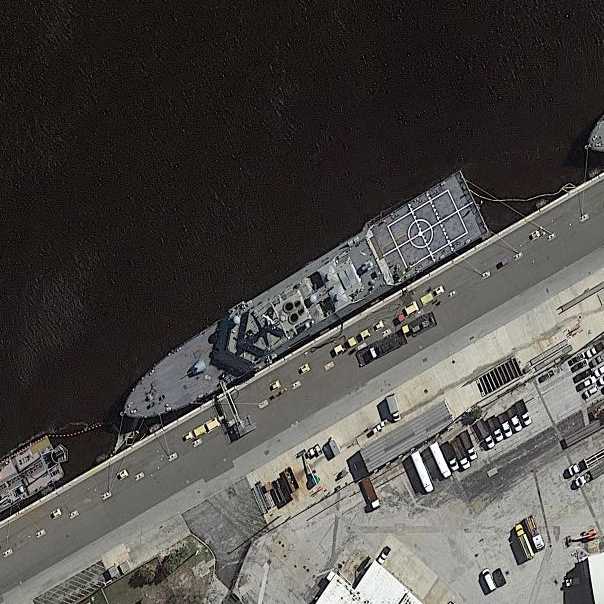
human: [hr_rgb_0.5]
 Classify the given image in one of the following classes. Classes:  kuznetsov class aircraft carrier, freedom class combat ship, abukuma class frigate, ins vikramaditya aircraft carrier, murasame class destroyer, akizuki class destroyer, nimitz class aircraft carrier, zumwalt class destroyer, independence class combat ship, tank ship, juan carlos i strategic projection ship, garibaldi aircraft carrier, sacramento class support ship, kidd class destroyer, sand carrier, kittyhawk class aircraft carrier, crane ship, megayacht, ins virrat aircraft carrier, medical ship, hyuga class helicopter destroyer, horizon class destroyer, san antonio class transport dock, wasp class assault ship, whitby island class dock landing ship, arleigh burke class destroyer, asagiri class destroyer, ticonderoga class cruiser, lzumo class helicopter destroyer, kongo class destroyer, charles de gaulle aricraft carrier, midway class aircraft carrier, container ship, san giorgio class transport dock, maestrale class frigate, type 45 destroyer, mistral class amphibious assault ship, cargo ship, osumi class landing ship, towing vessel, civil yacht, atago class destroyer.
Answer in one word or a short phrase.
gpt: Freedom class combat ship